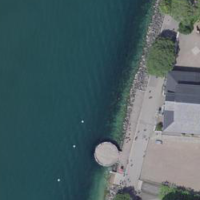
EUNIS habitat code: 14
Species observed at this site:
Chroicocephalus ridibundus
Phalacrocorax carbo
Podiceps cristatus
Cygnus olor
Anas platyrhynchos
Mergus merganser
Aythya fuligula
Columba livia